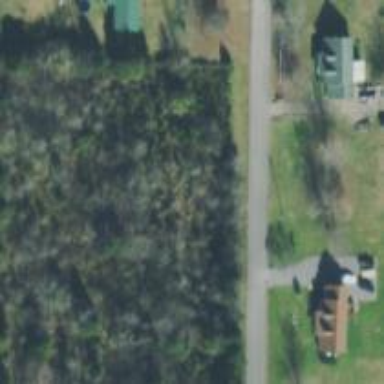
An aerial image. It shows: Residential road.